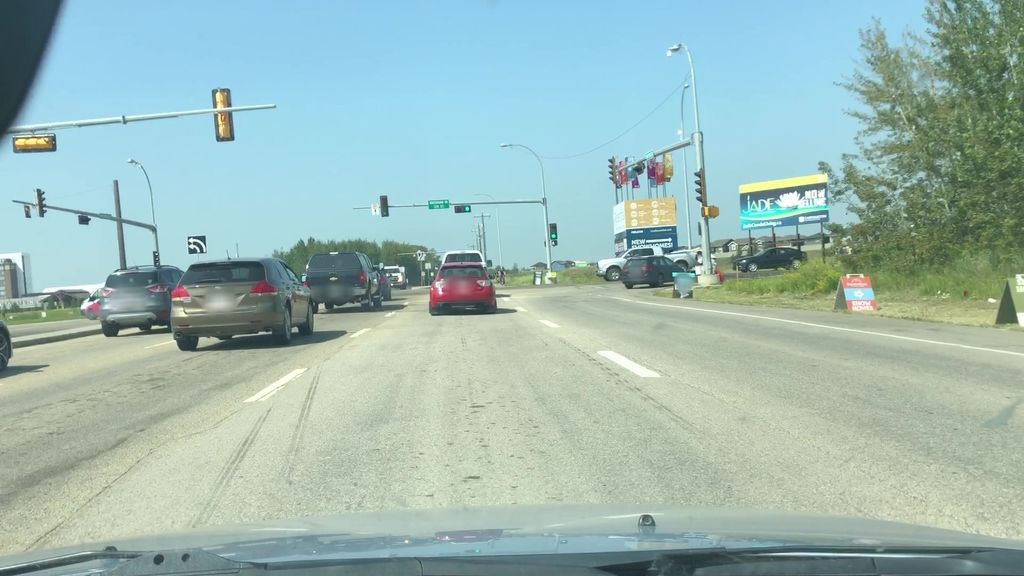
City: edmonton